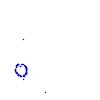
Particle: kaon